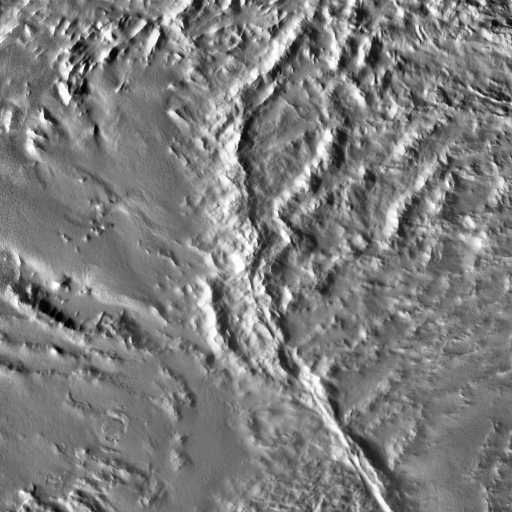
Crater classes present: Background, Buried